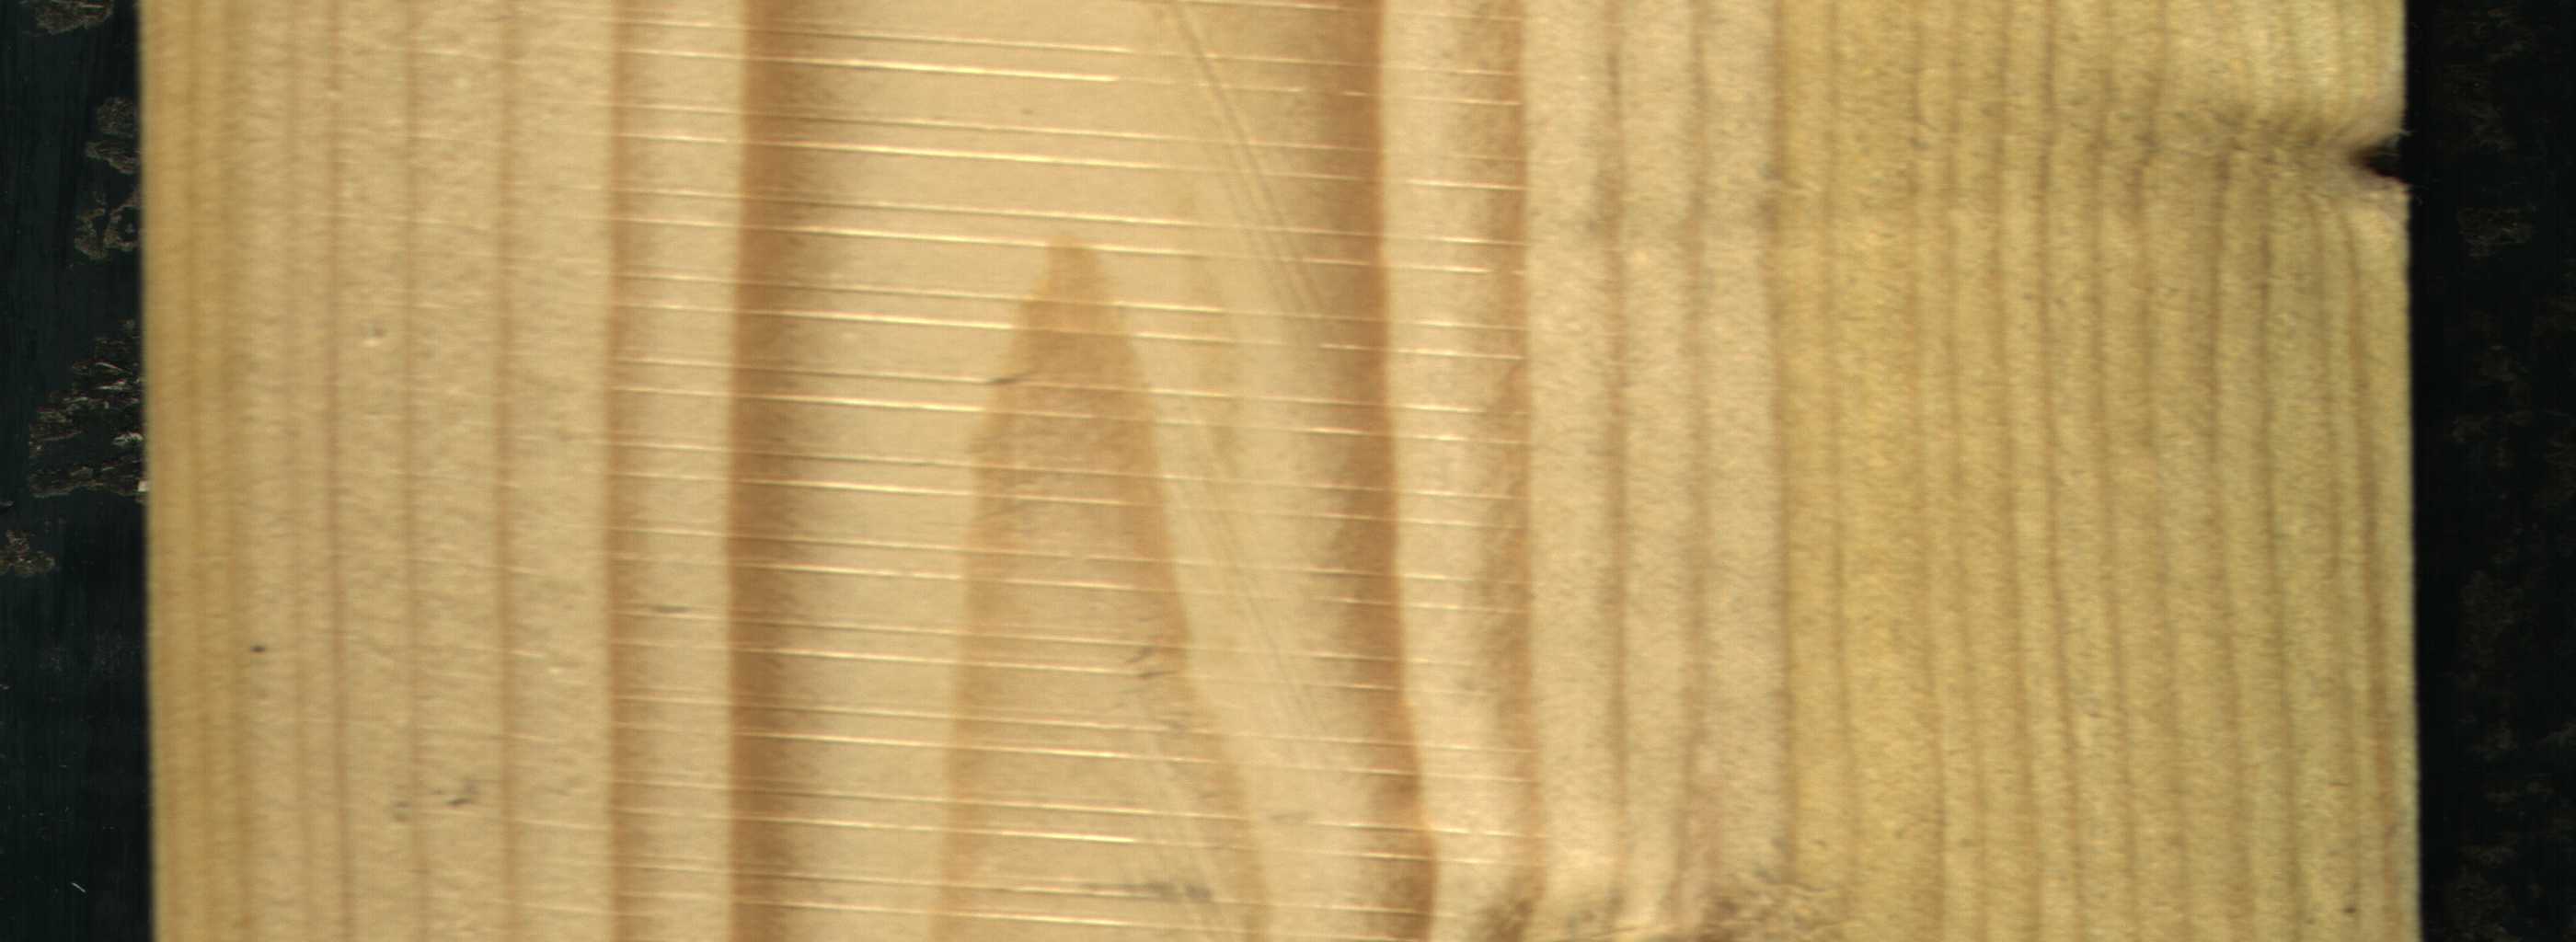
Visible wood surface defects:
Knot_missing